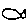
Label: fish